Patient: sex F, age 86
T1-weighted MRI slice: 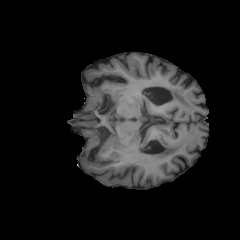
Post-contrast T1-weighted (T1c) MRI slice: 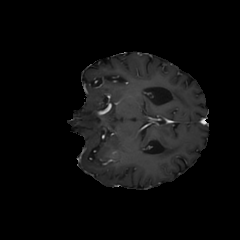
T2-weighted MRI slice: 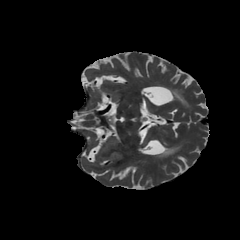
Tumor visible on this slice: no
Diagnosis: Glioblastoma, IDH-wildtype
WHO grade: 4